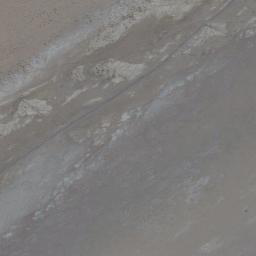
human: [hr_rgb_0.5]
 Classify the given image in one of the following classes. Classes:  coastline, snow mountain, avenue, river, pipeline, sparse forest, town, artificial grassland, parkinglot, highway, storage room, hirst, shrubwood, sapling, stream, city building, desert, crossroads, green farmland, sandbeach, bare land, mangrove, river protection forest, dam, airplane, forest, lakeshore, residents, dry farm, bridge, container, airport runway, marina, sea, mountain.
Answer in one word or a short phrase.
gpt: bare land